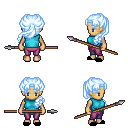
a pixel art fantasy rpg character, female body template, human, tanned skin, teal sleeveless shirt, magenta pants, white cyan princess hairstyle, black slippers, spear, four views (front, back, left, right), 2x2 character sprite sheet, small pixel art, hard edges, no anti-aliasing